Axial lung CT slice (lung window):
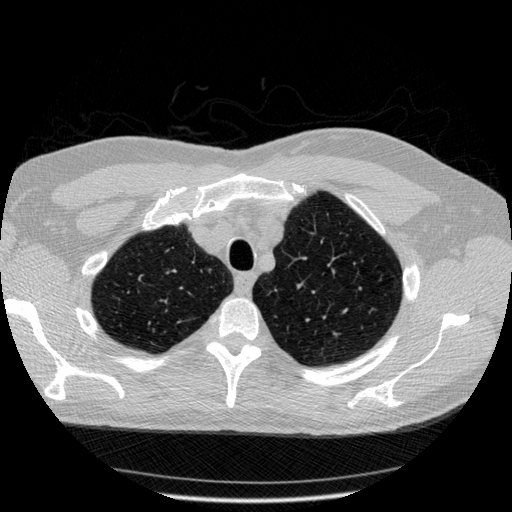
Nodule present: no